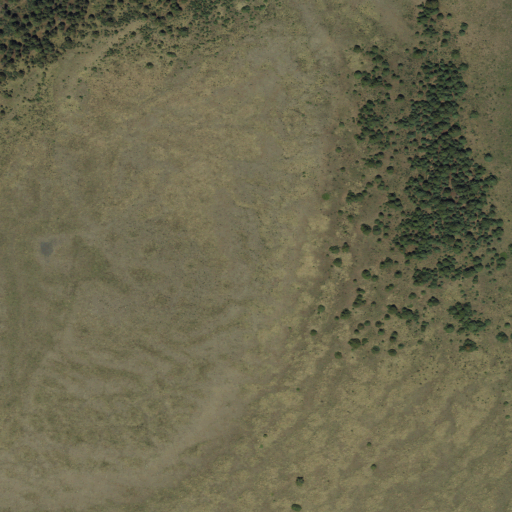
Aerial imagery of mountain in New Mexico named Hamilton Mesa containing shrub, evergreen forest, and grassland